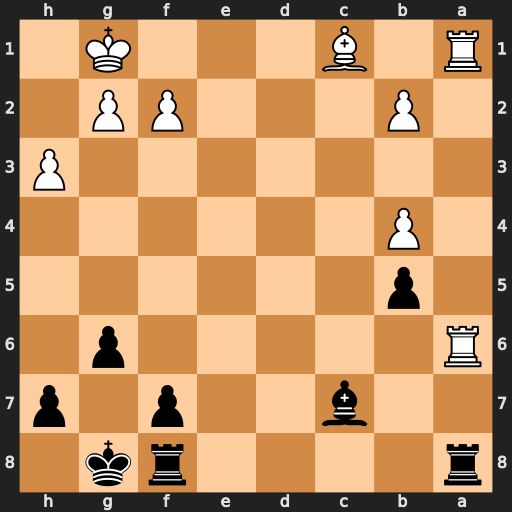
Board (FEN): r4rk1/2b2p1p/R5p1/1p6/1P6/7P/1P3PP1/R1B3K1
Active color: b
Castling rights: -
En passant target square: -
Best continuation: Rxa6 Rxa6 Rd8 Kf1 Rd1+ Ke2 Rxc1 Ra8+ Kg7